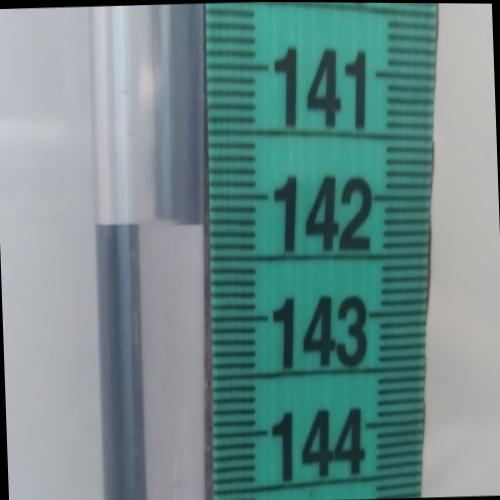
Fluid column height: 142.2 cm